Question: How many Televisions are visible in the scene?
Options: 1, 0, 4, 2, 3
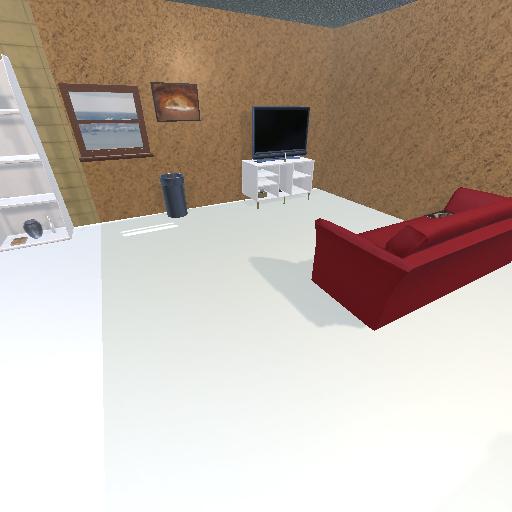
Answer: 1